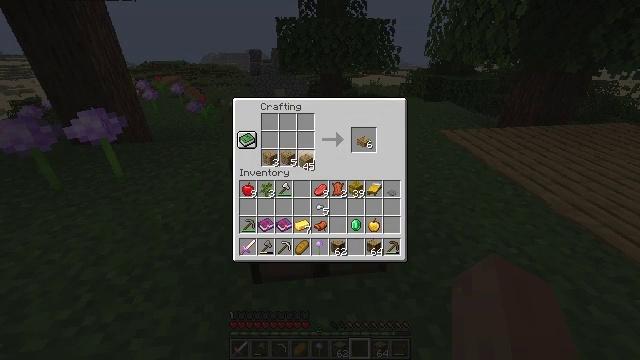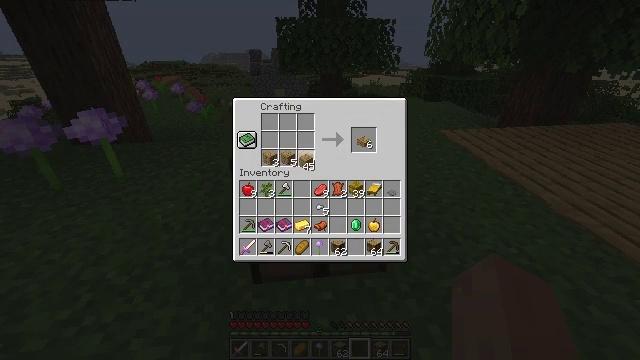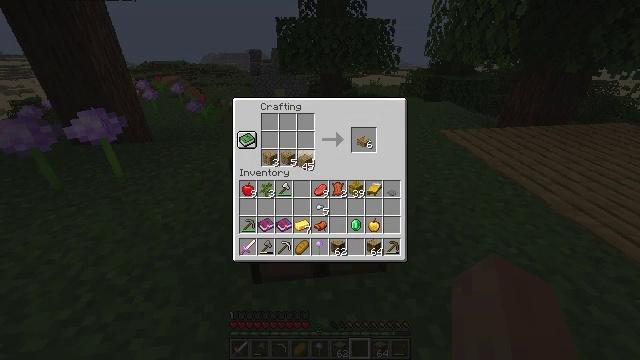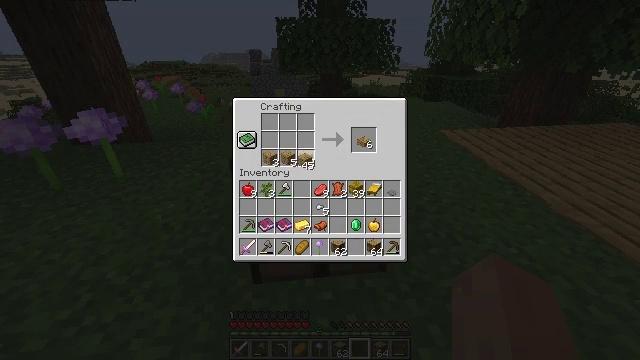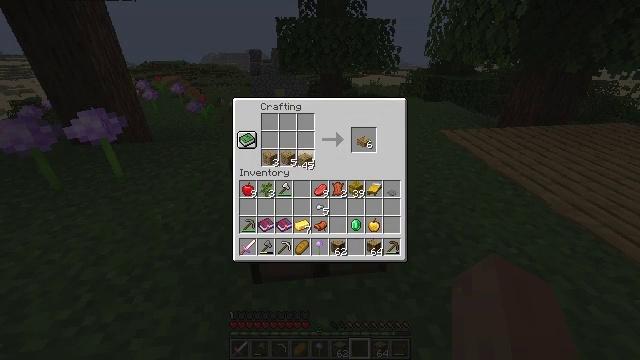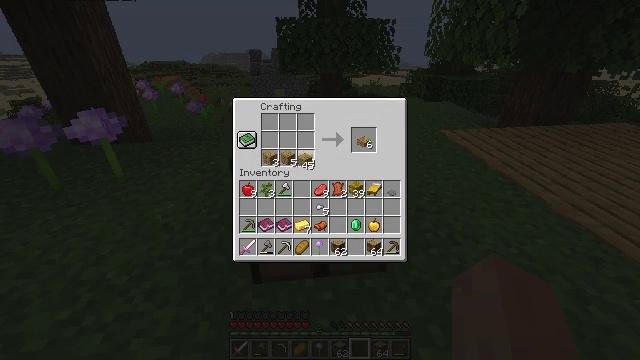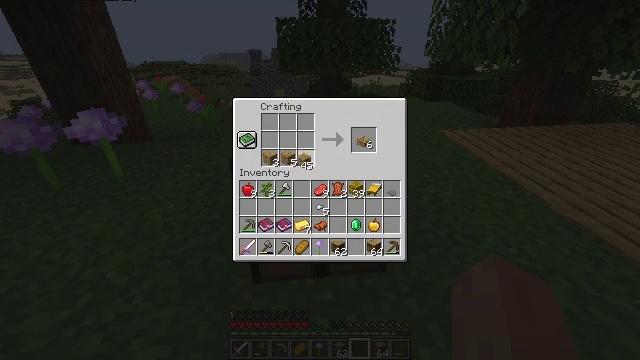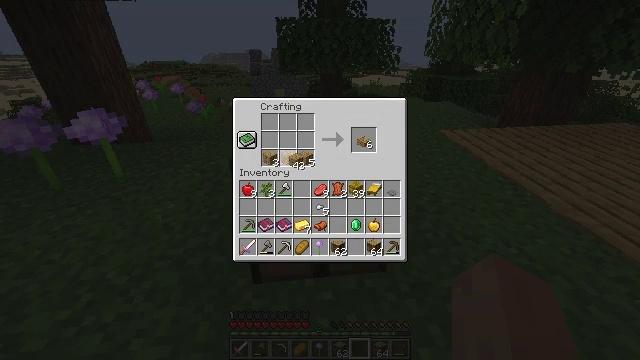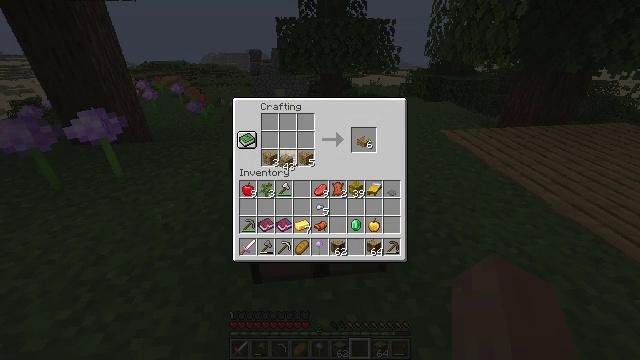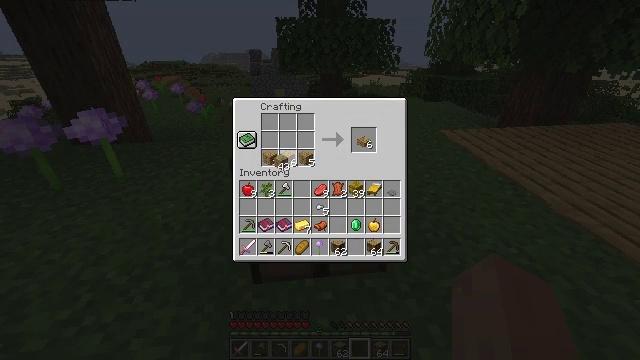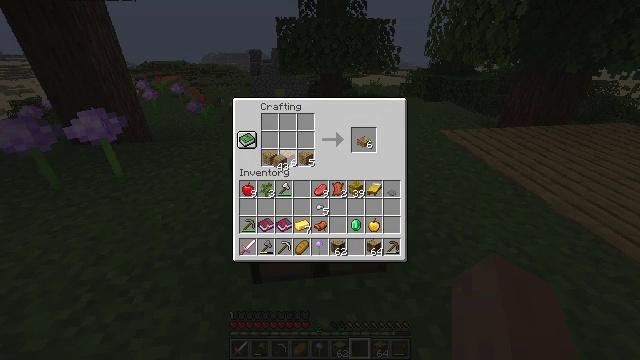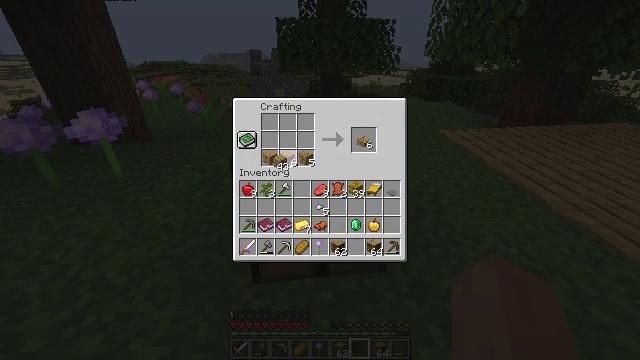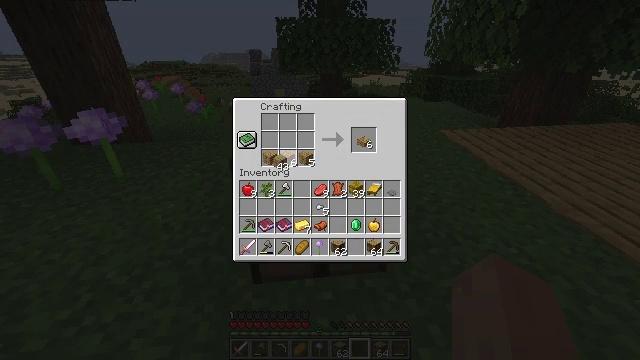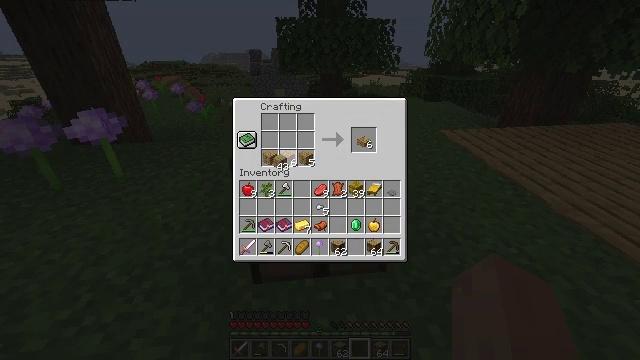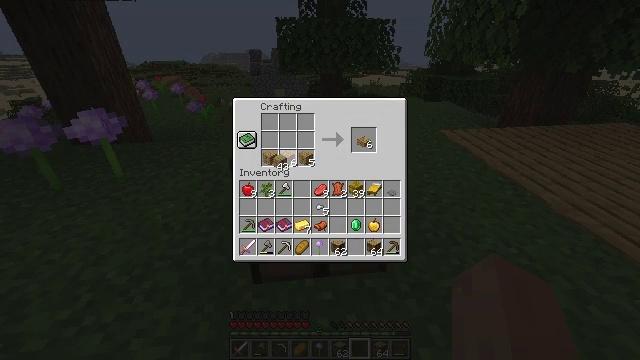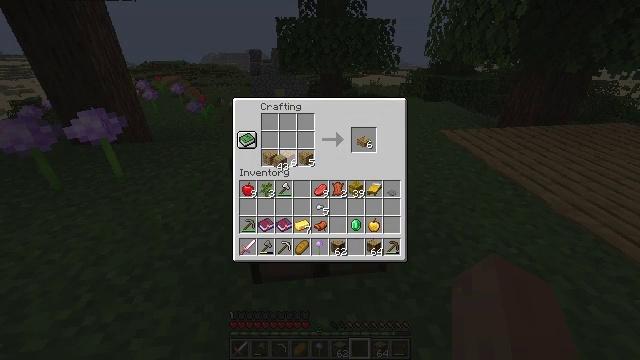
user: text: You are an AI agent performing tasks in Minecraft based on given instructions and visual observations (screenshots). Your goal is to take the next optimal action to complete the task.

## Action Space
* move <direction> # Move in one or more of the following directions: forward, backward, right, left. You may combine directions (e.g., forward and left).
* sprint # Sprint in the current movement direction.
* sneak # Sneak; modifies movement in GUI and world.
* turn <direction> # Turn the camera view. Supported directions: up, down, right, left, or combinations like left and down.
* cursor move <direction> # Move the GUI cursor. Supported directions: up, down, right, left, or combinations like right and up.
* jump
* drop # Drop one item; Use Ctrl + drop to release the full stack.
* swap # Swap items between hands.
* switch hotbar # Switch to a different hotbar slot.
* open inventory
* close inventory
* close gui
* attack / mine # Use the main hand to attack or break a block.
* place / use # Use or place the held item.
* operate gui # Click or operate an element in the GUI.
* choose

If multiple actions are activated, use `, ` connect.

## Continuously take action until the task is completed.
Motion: motion action
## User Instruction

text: Make an oak slab in the crafting table using planks.
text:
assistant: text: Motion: no_op
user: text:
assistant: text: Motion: no_op
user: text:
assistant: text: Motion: no_op
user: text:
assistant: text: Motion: choose
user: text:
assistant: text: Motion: choose
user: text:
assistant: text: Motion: choose
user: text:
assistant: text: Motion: cursor move left
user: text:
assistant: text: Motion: cursor move left
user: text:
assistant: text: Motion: no_op
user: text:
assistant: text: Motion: no_op
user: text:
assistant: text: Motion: no_op
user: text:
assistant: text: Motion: no_op
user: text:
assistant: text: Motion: no_op
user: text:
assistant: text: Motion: no_op
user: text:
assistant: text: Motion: no_op
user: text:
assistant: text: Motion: no_op
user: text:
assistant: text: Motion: no_op
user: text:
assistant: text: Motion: no_op
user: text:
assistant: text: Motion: no_op
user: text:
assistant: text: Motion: choose
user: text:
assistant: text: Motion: choose
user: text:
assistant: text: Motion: choose
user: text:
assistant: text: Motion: no_op
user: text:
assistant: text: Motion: no_op
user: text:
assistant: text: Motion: no_op
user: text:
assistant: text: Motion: no_op
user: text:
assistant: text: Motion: choose
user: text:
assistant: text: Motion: choose
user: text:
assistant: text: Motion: choose
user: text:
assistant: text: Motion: no_op